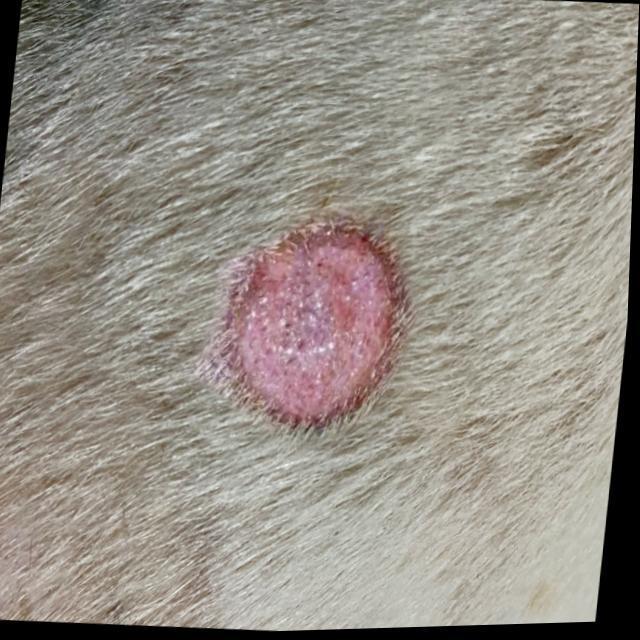
Canine ringworm (Dermatophytosis) — fungal infection caused by Microsporum or Trichophyton. Presents with circular alopecia, scaling, crusting, and broken hairs.